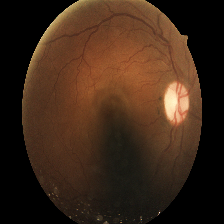
Diabetic retinopathy grade: Moderate